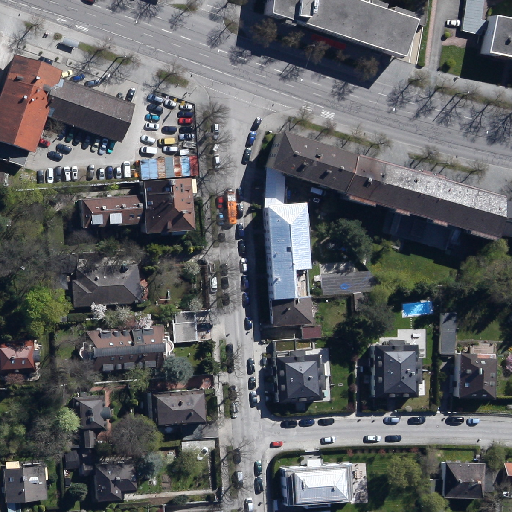
Referring expression: road